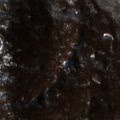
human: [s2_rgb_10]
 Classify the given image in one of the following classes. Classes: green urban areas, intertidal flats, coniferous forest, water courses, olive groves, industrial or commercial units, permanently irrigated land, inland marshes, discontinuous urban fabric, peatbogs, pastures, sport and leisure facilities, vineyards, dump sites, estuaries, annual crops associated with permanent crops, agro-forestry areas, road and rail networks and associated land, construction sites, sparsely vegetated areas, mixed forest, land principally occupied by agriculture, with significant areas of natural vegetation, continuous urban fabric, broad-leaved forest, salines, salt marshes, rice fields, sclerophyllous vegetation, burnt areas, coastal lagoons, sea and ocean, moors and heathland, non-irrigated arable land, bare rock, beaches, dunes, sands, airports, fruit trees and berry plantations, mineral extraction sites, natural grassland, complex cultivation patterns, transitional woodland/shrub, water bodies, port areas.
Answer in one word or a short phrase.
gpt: broad-leaved forest, natural grassland